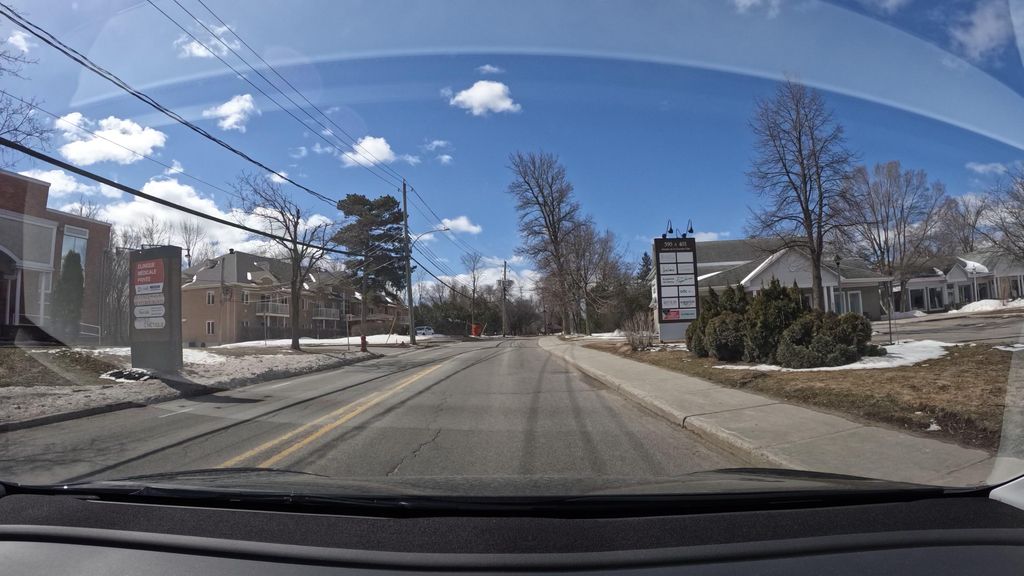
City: montreal